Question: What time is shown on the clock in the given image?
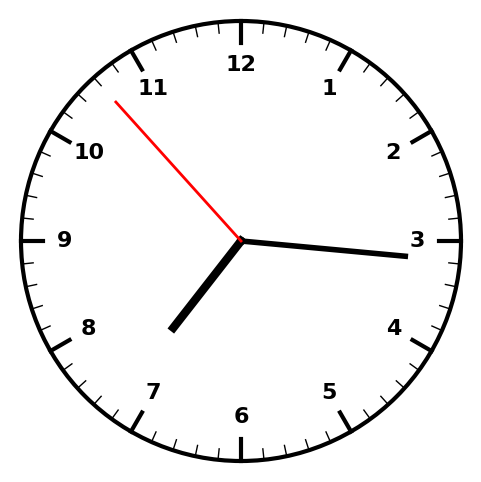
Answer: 07:15:53